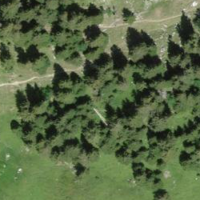
EUNIS habitat code: 23
Species observed at this site:
Pimpinella major